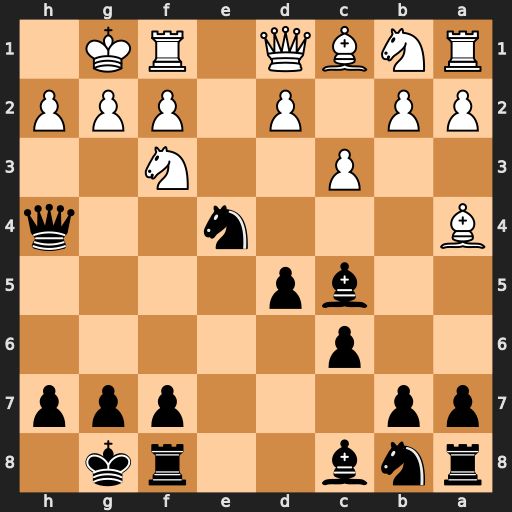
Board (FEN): rnb2rk1/pp3ppp/2p5/2bp4/B3n2q/2P2N2/PP1P1PPP/RNBQ1RK1
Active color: b
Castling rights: -
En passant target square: -
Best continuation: Bxf2+ Rxf2 Qxf2+